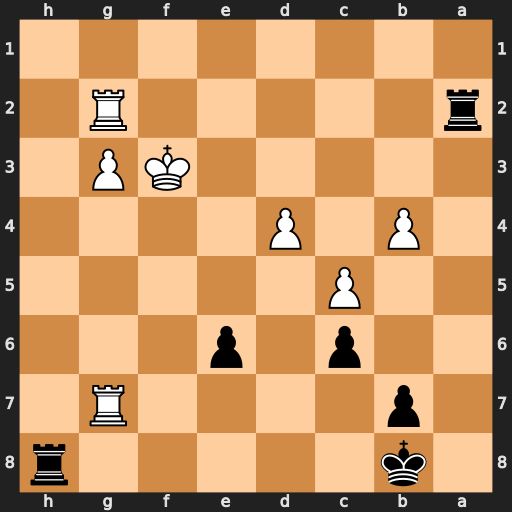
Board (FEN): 1k5r/1p4R1/2p1p3/2P5/1P1P4/5KP1/r5R1/8
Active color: b
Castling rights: -
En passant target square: -
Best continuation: Rf8+ Ke3 Rxg2